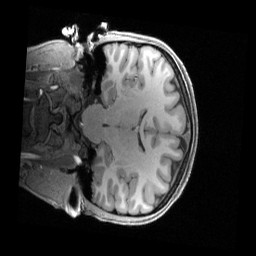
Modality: T1w
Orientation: coronal
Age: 33
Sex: female
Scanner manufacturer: siemens
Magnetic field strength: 3 T
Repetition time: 2.4 s
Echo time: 0.00222 s